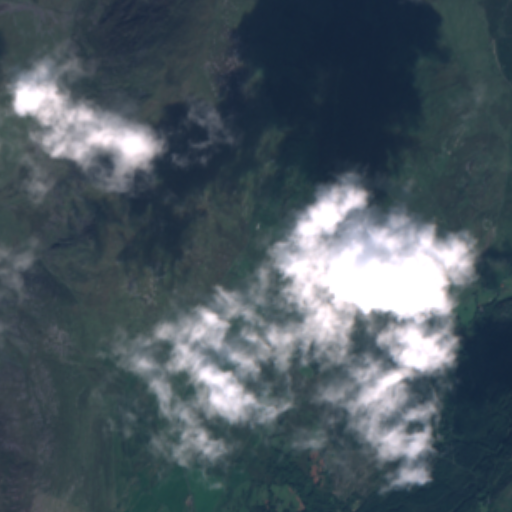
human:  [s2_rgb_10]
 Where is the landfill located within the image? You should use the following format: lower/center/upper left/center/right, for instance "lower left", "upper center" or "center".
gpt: The landfill is located in the lower center of the image.
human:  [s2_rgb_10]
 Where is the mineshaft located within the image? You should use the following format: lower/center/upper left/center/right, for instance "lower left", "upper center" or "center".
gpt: The mineshaft is located in the lower right of the image.
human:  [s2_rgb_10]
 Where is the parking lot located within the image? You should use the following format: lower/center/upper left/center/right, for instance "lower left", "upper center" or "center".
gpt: There is no parking lot in the image.